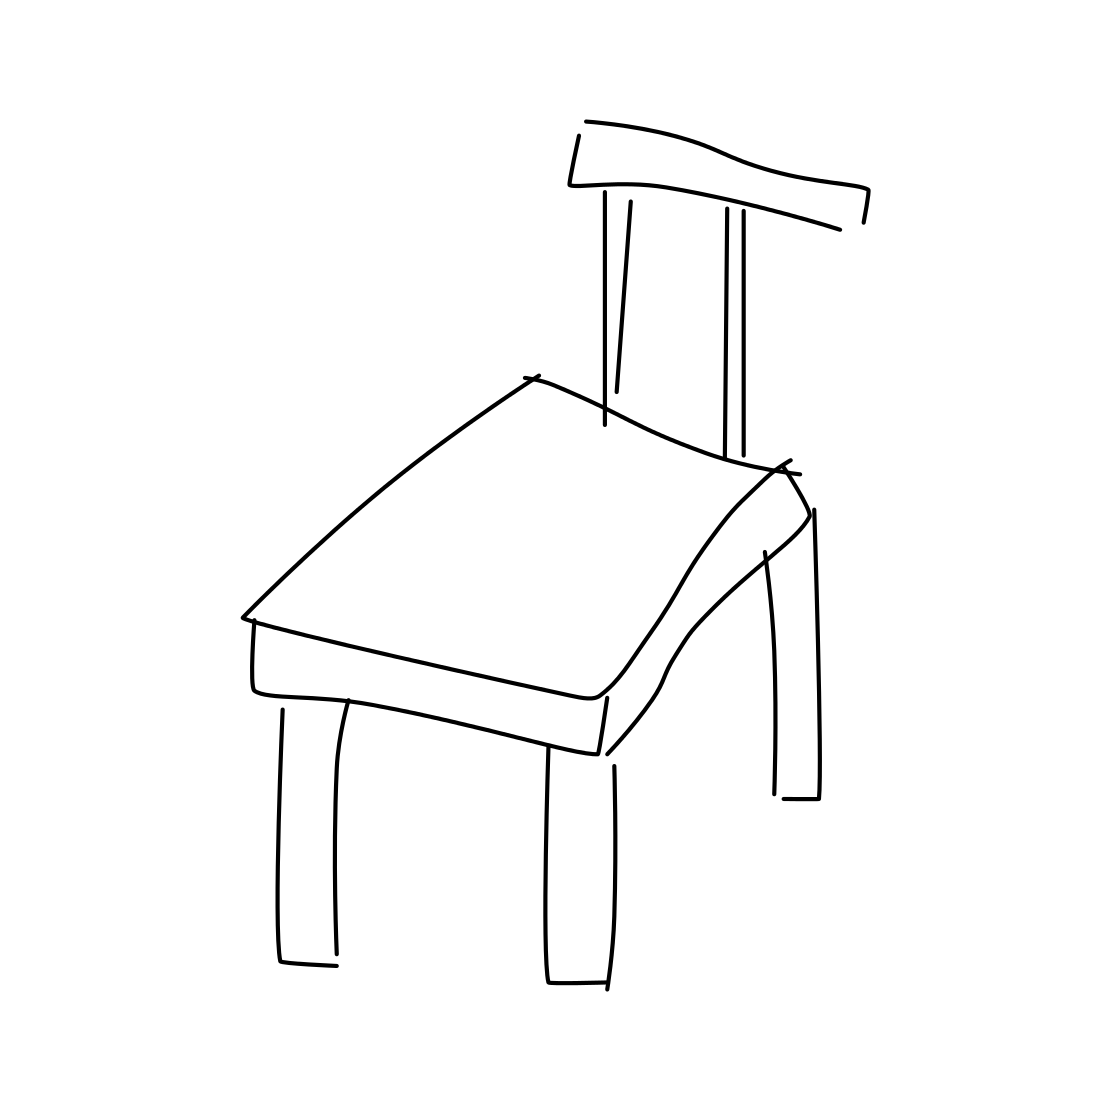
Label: chair